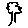
Label: tree